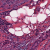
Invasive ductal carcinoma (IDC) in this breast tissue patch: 1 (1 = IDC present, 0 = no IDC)